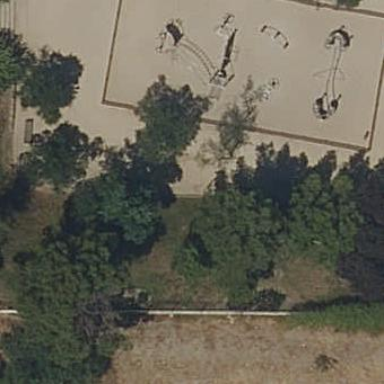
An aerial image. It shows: Playground area for leisure activities on the land.